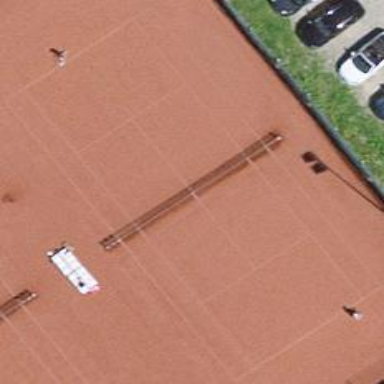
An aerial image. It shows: Sand tennis court on pitch for leisure land.